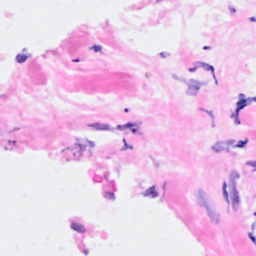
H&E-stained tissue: Breast